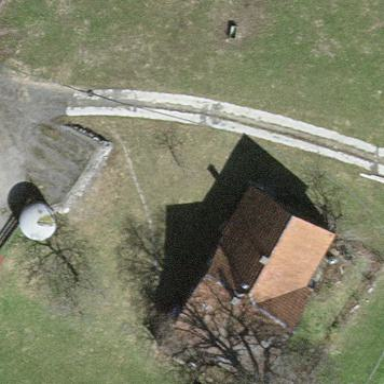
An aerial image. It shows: Simple and straightforward house.